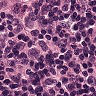
Metastatic tissue present: yes